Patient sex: F
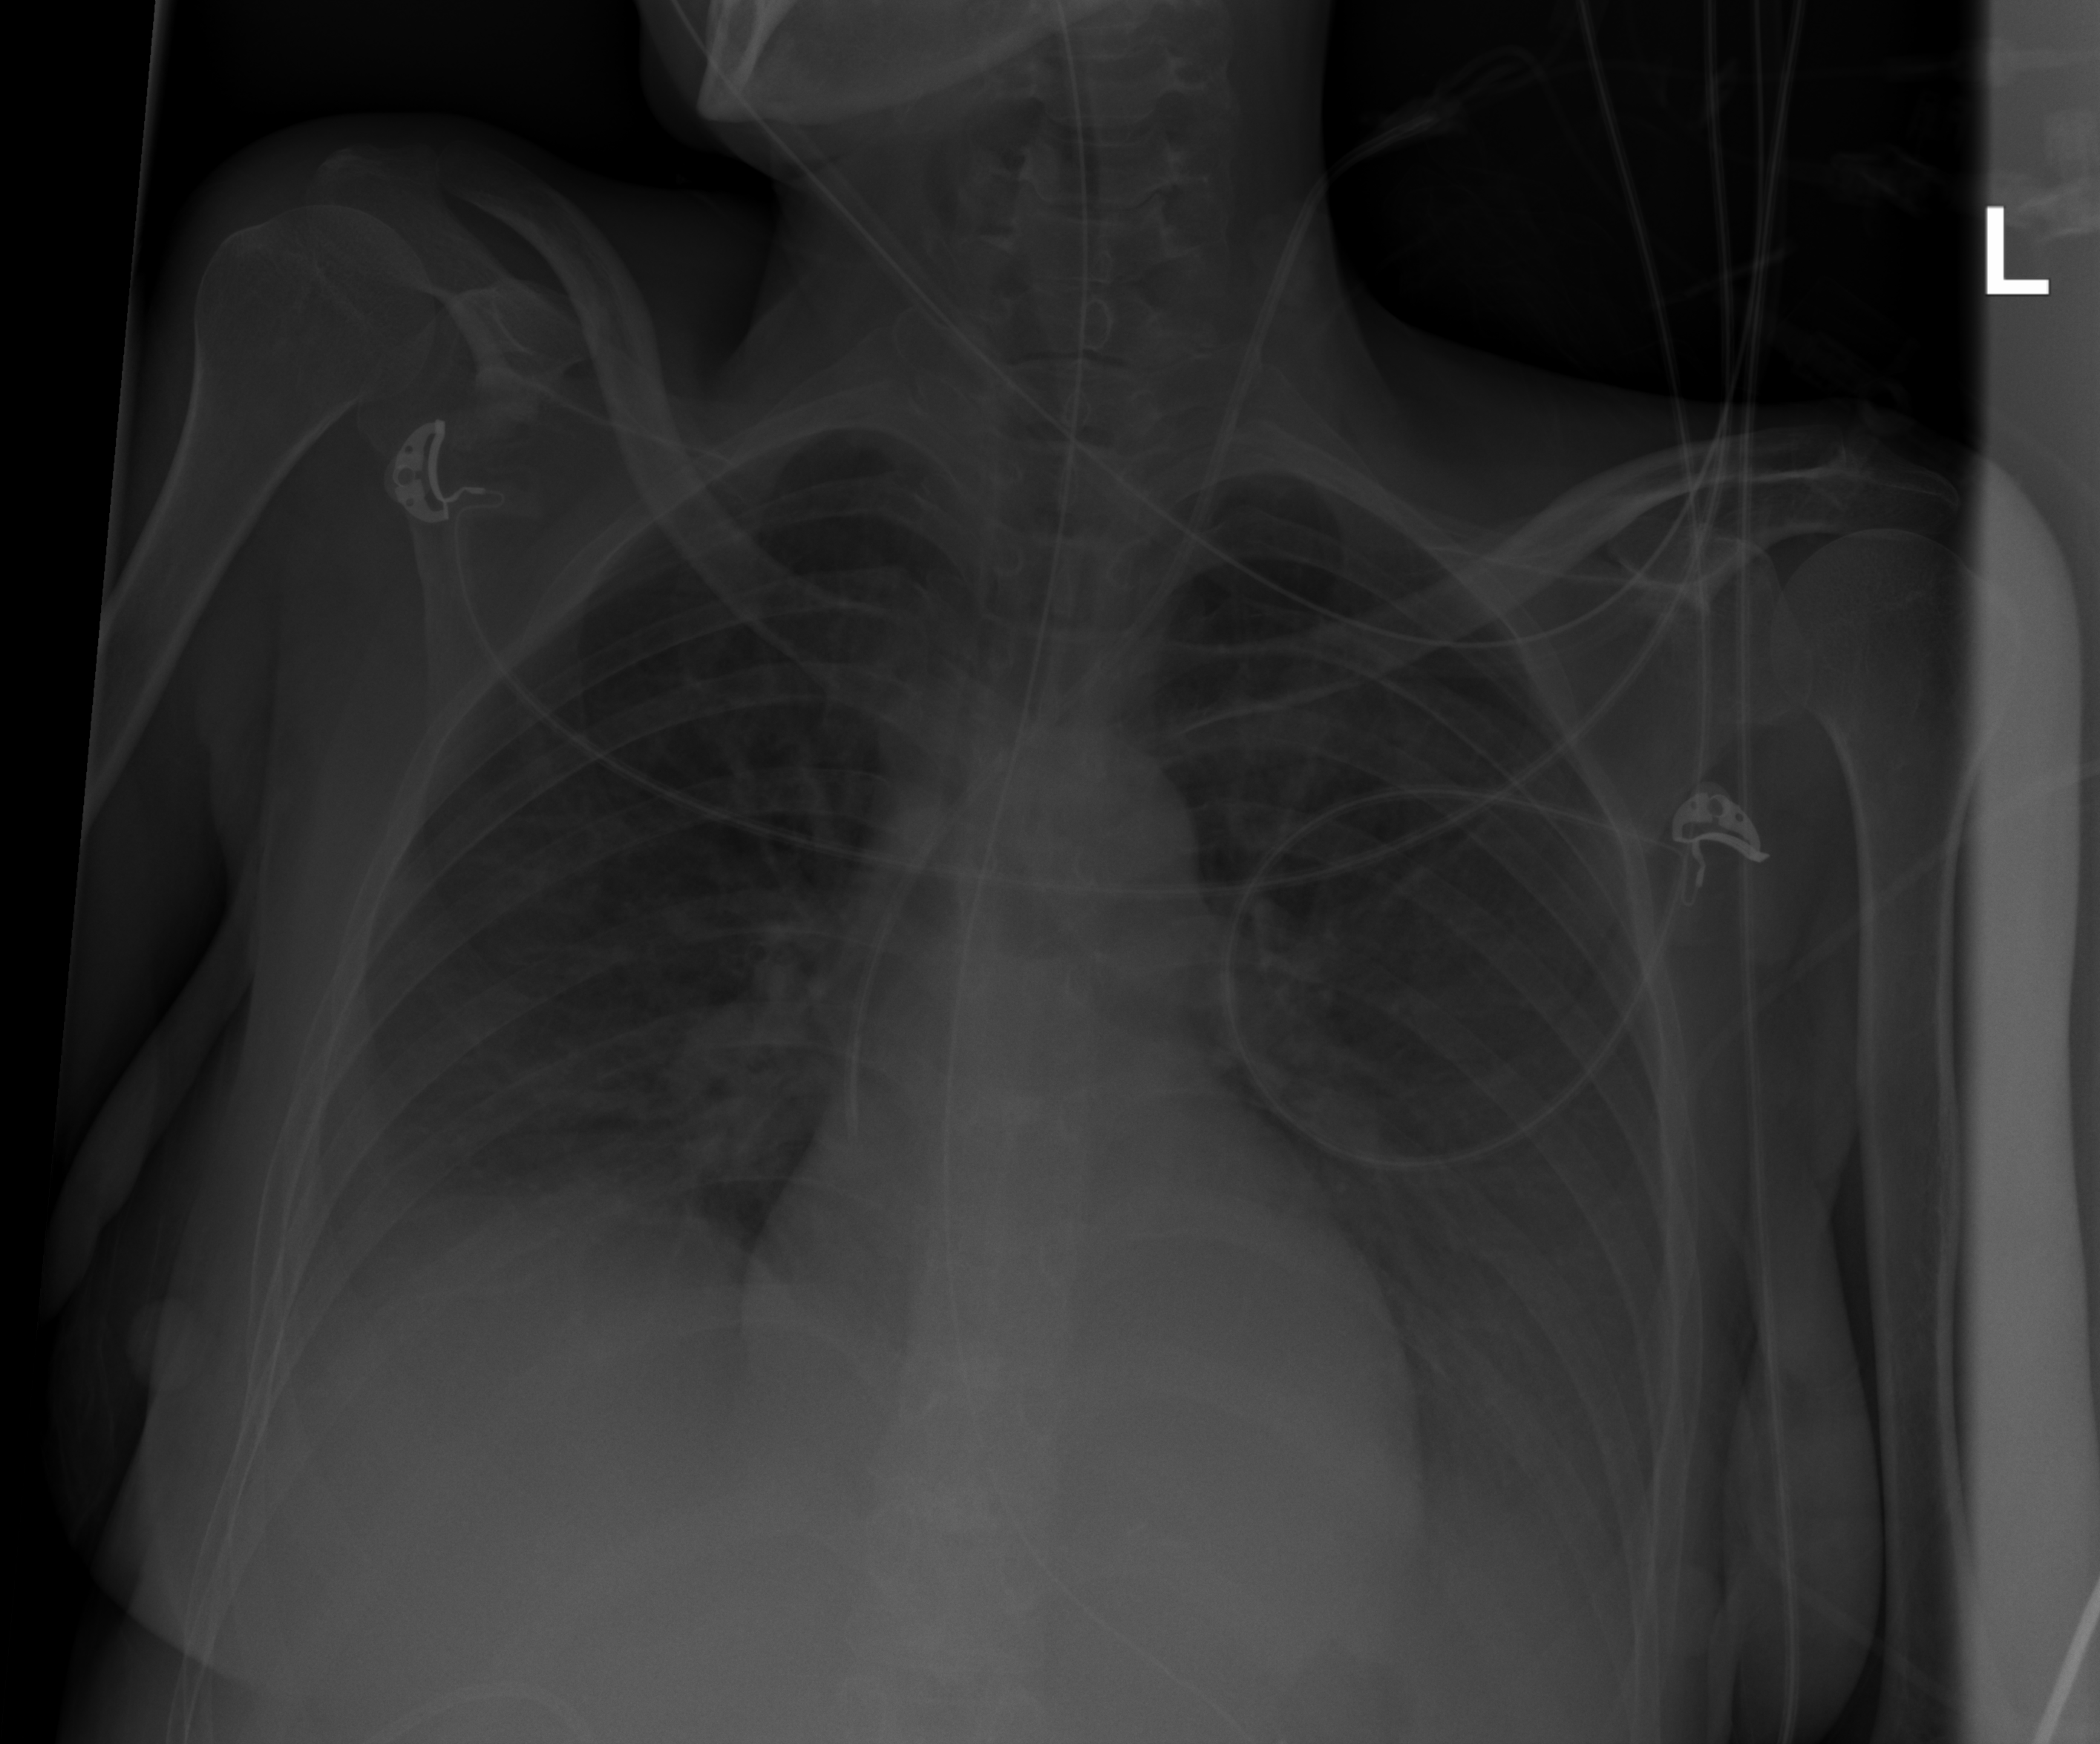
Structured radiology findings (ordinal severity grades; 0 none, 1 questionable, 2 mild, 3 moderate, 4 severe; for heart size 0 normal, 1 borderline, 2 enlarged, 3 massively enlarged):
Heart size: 0
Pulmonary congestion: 2
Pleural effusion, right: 2
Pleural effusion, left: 3
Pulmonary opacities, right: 0
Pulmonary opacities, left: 0
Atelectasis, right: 2
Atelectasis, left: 3